Question: I am new to Android development and am working on an accessibility research project for blind people (Jelly Bean API level 17 project). I have been experimenting with some gestures and the gesture has been really tough to implement. The following image captures what I actually require quite well.

I want the blind user to drag two fingers across horizontally (anywhere on the screen) and he would obtain an Audio output of the text he/she typed in the EditText. Also according to the distance the two fingers travel while dragging, we output each word separately.(Example below)
> Example: If the user types and drags his finger
(x value) by (say) 10 units to Left we output but if he
drags it say 20 units to Left we output , for 30 units
to Left etc etc.
I stumbled across which seems to detect two-finger touch:
'''
TouchEvent(MotionEvent event)
'''
Also this tutorial on <URL> seems promising, but I need it to work for and which I am not sure can be implemented like this.
Any new suggestions to implement this or pointers to tutorials that can help would be great!
Thanks in advance,
Adit
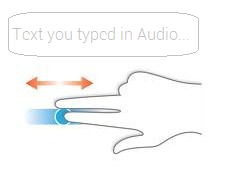
Answer: Okay So thanks to Gabe here and numerous blogs on this, I have found a solution to my question!
'''
int GLOBAL_TOUCH_POSITION_X = 0;
int GLOBAL_TOUCH_CURRENT_POSITION_X = 0;
'''
'''
//Two-Finger Drag Gesture detection
RelativeLayout TextLoggerLayout = (RelativeLayout)findViewById(R.id.ActivityrView);
TextLoggerLayout.setOnTouchListener(
new RelativeLayout.OnTouchListener(){
@Override
public boolean onTouch(View v, MotionEvent m) {
handleTouch(m);
return true;
}
});
'''
, it outputs the current position of the "Two-finger-touch" along with the initial position of the touch:
'''
void handleTouch(MotionEvent m){
//Number of touches
int pointerCount = m.getPointerCount();
if(pointerCount == 2){
int action = m.getActionMasked();
int actionIndex = m.getActionIndex();
String actionString;
TextView tv = (TextView) findViewById(R.id.testDiffText);
switch (action)
{
case MotionEvent.ACTION_DOWN:
GLOBAL_TOUCH_POSITION_X = (int) m.getX(1);
actionString = "DOWN"+" current "+GLOBAL_TOUCH_CURRENT_POSITION_X+" prev "+GLOBAL_TOUCH_POSITION_X;
tv.setText(actionString);
break;
case MotionEvent.ACTION_UP:
GLOBAL_TOUCH_CURRENT_POSITION_X = 0;
actionString = "UP"+" current "+GLOBAL_TOUCH_CURRENT_POSITION_X+" prev "+GLOBAL_TOUCH_POSITION_X;
tv.setText(actionString);
break;
case MotionEvent.ACTION_MOVE:
GLOBAL_TOUCH_CURRENT_POSITION_X = (int) m.getX(1);
int diff = GLOBAL_TOUCH_POSITION_X-GLOBAL_TOUCH_CURRENT_POSITION_X;
actionString = "Diff "+diff+" current "+GLOBAL_TOUCH_CURRENT_POSITION_X+" prev "+GLOBAL_TOUCH_POSITION_X;
tv.setText(actionString);
break;
case MotionEvent.ACTION_POINTER_DOWN:
GLOBAL_TOUCH_POSITION_X = (int) m.getX(1);
actionString = "DOWN"+" current "+GLOBAL_TOUCH_CURRENT_POSITION_X+" prev "+GLOBAL_TOUCH_POSITION_X;
tv.setText(actionString);
break;
default:
actionString = "";
}
pointerCount = 0;
}
else {
GLOBAL_TOUCH_POSITION_X = 0;
GLOBAL_TOUCH_CURRENT_POSITION_X = 0;
}
}
'''
There you have it! The "Two-finger-drag" gesture finally implemented.
Looks, like I can wrte a tiny blog post on it as well!! :)